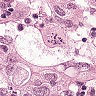
Metastatic tissue present: yes